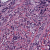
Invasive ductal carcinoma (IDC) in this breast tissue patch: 1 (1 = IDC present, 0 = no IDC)